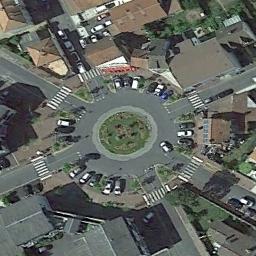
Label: roundabout